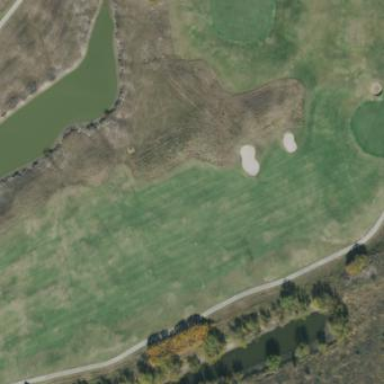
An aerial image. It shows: Rough area in golf course.